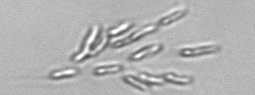
Label: Dinobryon